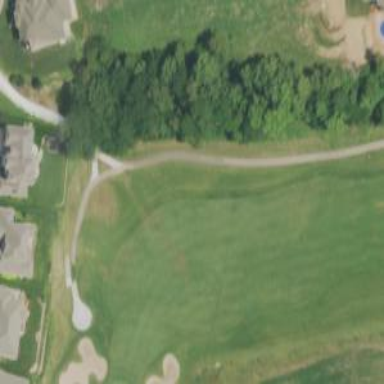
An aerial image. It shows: Service road designated as golf cart path.